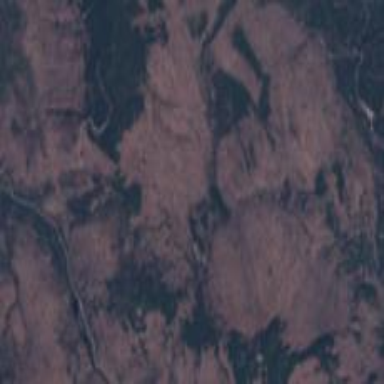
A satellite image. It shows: Forest area.